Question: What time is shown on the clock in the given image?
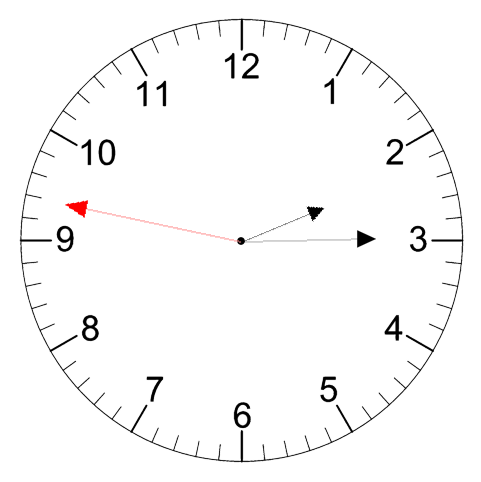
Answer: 02:14:47